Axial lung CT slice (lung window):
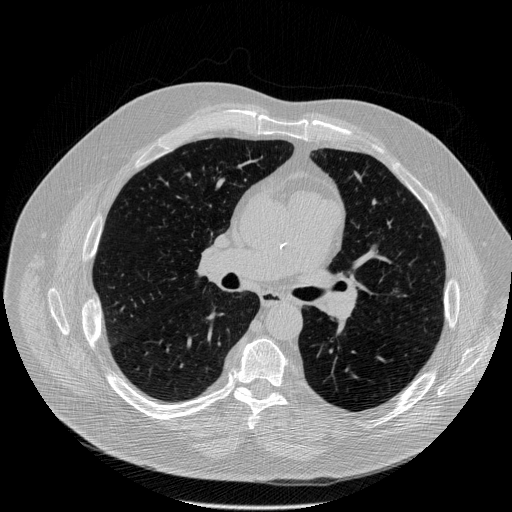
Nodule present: no